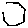
Label: hexagon